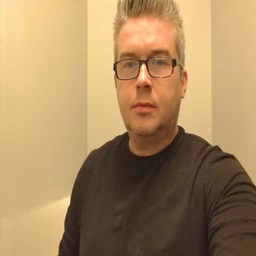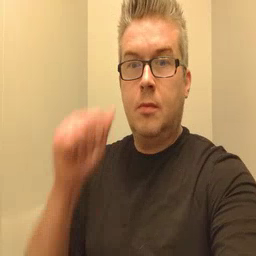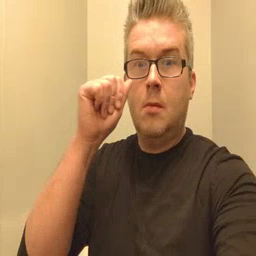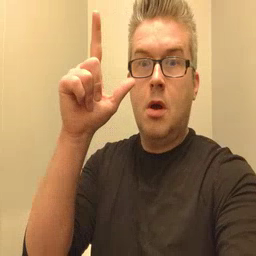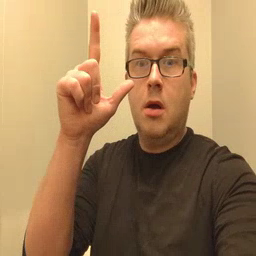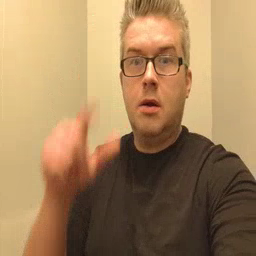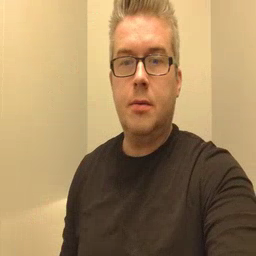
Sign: awake